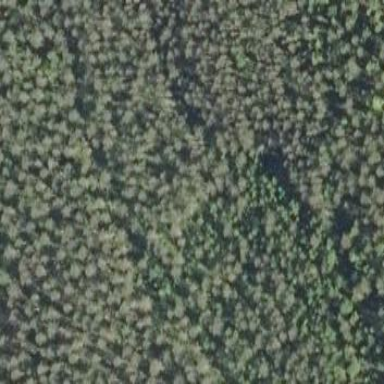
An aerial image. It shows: Swampy wetland area.